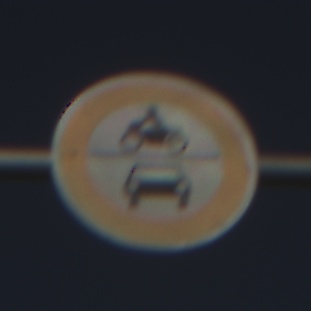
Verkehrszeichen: VerbotKraftfahrzeuge
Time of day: MorningAfternoon
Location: Outdoor (Nature)
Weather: PartlyCloudy
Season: NotSpecified
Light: Natural